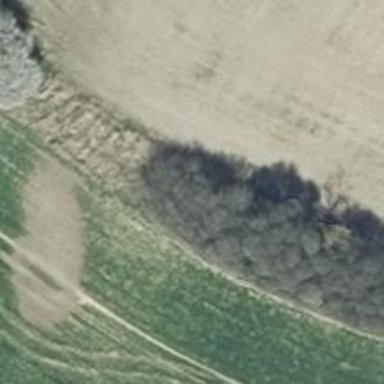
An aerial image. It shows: Row of deciduous broadleaved trees.